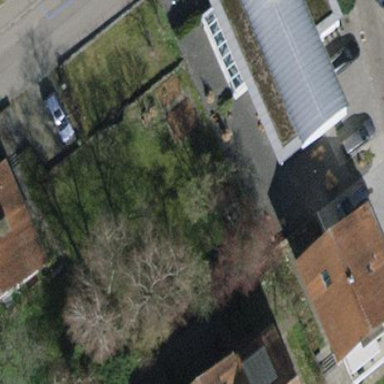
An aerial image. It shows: Apartment building with round-shaped roof.